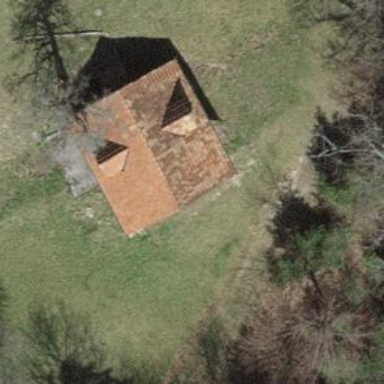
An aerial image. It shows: Shed.